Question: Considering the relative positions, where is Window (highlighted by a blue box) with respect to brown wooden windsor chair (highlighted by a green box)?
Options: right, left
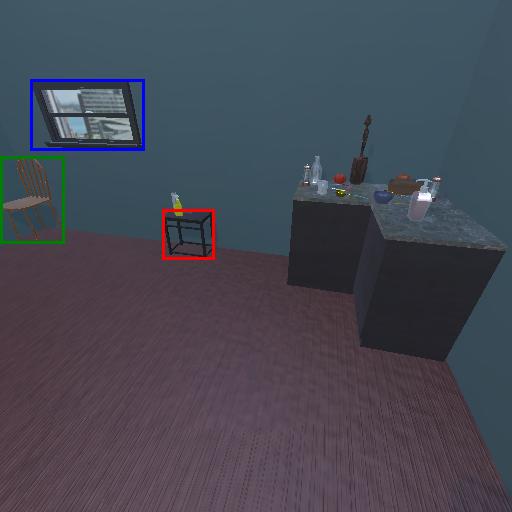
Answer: right